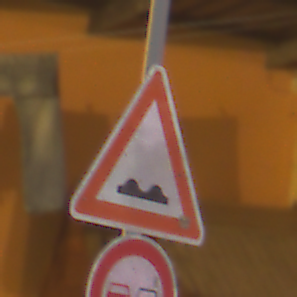
Verkehrszeichen: UnebeneFahrbahn
Zusatzzeichen unten: Ueberholverbot
Umgebung: Outdoor, Urban
Tageszeit: Night
Wetter: Clear
Licht: Artificial
Jahreszeit: NotSpecified
Kontrast: HighContrast